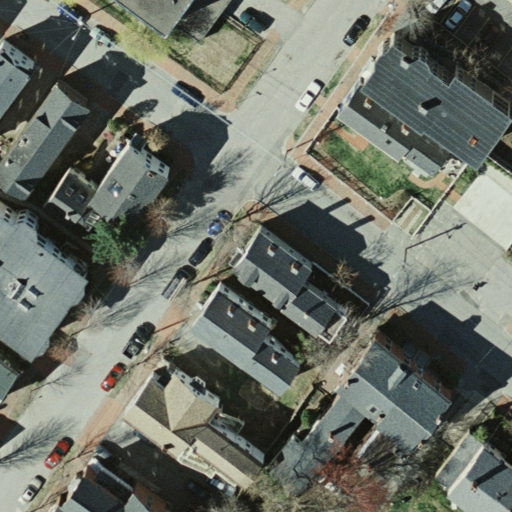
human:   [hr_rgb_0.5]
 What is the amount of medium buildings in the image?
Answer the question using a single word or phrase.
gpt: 5

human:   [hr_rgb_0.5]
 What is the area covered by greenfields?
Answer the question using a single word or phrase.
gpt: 0m2

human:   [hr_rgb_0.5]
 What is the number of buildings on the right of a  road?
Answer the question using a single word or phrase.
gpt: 3

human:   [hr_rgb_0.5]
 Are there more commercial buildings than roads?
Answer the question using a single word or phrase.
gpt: no

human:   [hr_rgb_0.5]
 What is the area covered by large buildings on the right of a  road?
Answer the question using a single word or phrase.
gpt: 0m2

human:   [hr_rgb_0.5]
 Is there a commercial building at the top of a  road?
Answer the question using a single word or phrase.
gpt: no

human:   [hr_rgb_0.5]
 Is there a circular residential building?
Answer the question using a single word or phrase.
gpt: no

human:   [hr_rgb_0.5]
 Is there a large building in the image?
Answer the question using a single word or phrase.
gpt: yes

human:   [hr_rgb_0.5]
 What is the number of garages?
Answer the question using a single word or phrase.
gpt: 0

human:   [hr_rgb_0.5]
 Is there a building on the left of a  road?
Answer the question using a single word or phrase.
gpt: yes

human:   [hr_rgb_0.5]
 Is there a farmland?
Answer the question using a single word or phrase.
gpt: no

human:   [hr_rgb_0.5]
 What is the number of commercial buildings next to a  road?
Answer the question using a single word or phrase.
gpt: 0

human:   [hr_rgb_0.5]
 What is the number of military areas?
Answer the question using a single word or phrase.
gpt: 0

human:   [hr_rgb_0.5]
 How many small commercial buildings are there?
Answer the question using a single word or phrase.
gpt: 0

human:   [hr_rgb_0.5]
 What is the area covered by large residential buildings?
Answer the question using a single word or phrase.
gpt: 4981m2

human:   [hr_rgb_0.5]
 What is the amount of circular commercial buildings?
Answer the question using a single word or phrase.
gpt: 0

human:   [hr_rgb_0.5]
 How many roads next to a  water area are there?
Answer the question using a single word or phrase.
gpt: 0

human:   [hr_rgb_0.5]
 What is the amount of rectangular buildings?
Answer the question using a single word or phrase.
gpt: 3

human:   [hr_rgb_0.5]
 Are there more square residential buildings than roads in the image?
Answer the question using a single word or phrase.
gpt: no

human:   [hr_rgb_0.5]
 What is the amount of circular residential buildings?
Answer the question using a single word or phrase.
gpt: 0

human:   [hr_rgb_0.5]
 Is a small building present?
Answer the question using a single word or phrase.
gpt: yes

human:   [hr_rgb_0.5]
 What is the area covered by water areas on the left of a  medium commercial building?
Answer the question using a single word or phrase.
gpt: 0m2

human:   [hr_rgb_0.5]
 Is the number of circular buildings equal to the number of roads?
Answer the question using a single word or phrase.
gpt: no

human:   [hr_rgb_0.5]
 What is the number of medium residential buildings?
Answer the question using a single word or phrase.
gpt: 5

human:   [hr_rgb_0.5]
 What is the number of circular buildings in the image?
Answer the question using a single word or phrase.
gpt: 0

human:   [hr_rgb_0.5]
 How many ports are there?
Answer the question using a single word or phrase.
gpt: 0

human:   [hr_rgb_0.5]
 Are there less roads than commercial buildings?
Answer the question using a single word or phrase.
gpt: no

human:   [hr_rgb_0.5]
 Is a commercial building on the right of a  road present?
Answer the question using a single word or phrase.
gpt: no

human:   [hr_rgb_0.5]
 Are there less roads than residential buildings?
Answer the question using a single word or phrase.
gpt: yes

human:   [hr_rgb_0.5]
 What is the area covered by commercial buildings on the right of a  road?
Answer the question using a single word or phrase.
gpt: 0m2

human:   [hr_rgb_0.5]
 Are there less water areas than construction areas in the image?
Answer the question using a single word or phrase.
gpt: no

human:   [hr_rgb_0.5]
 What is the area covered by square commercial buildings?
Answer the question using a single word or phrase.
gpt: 0m2

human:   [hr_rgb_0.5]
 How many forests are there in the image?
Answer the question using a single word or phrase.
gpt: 0

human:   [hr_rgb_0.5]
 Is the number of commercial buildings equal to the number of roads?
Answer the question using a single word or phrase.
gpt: no

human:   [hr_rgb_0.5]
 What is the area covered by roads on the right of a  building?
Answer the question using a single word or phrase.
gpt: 0m2

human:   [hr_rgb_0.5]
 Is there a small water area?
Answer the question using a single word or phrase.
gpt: no